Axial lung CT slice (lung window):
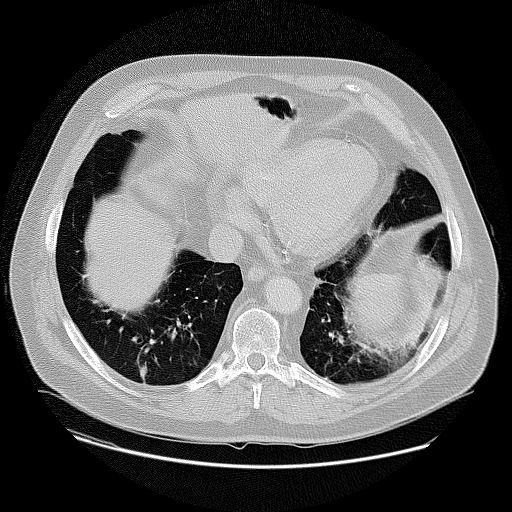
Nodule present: no